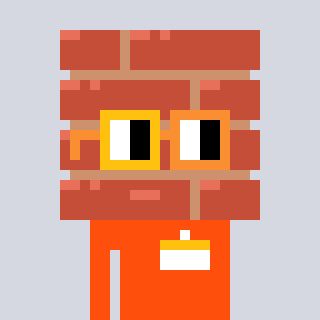
a pixel art character with square yellow and orange glasses, a wall-shaped head and a orange-colored body on a cool background